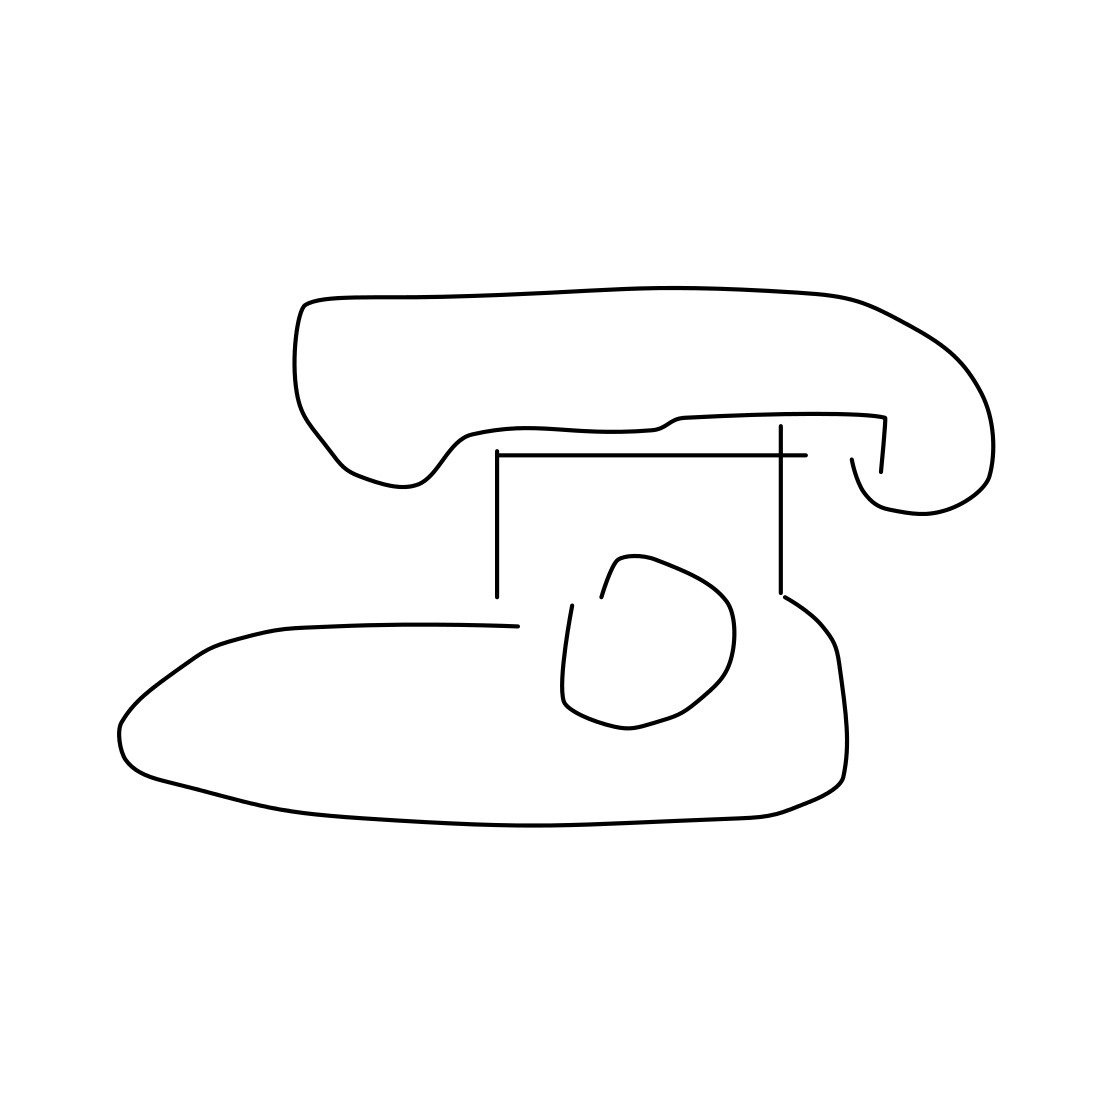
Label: telephone